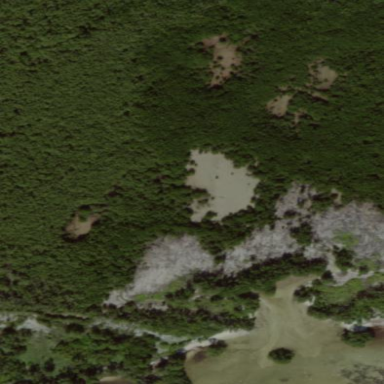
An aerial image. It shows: Wetland area characterized by wet meadow.